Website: home-depot
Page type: payment
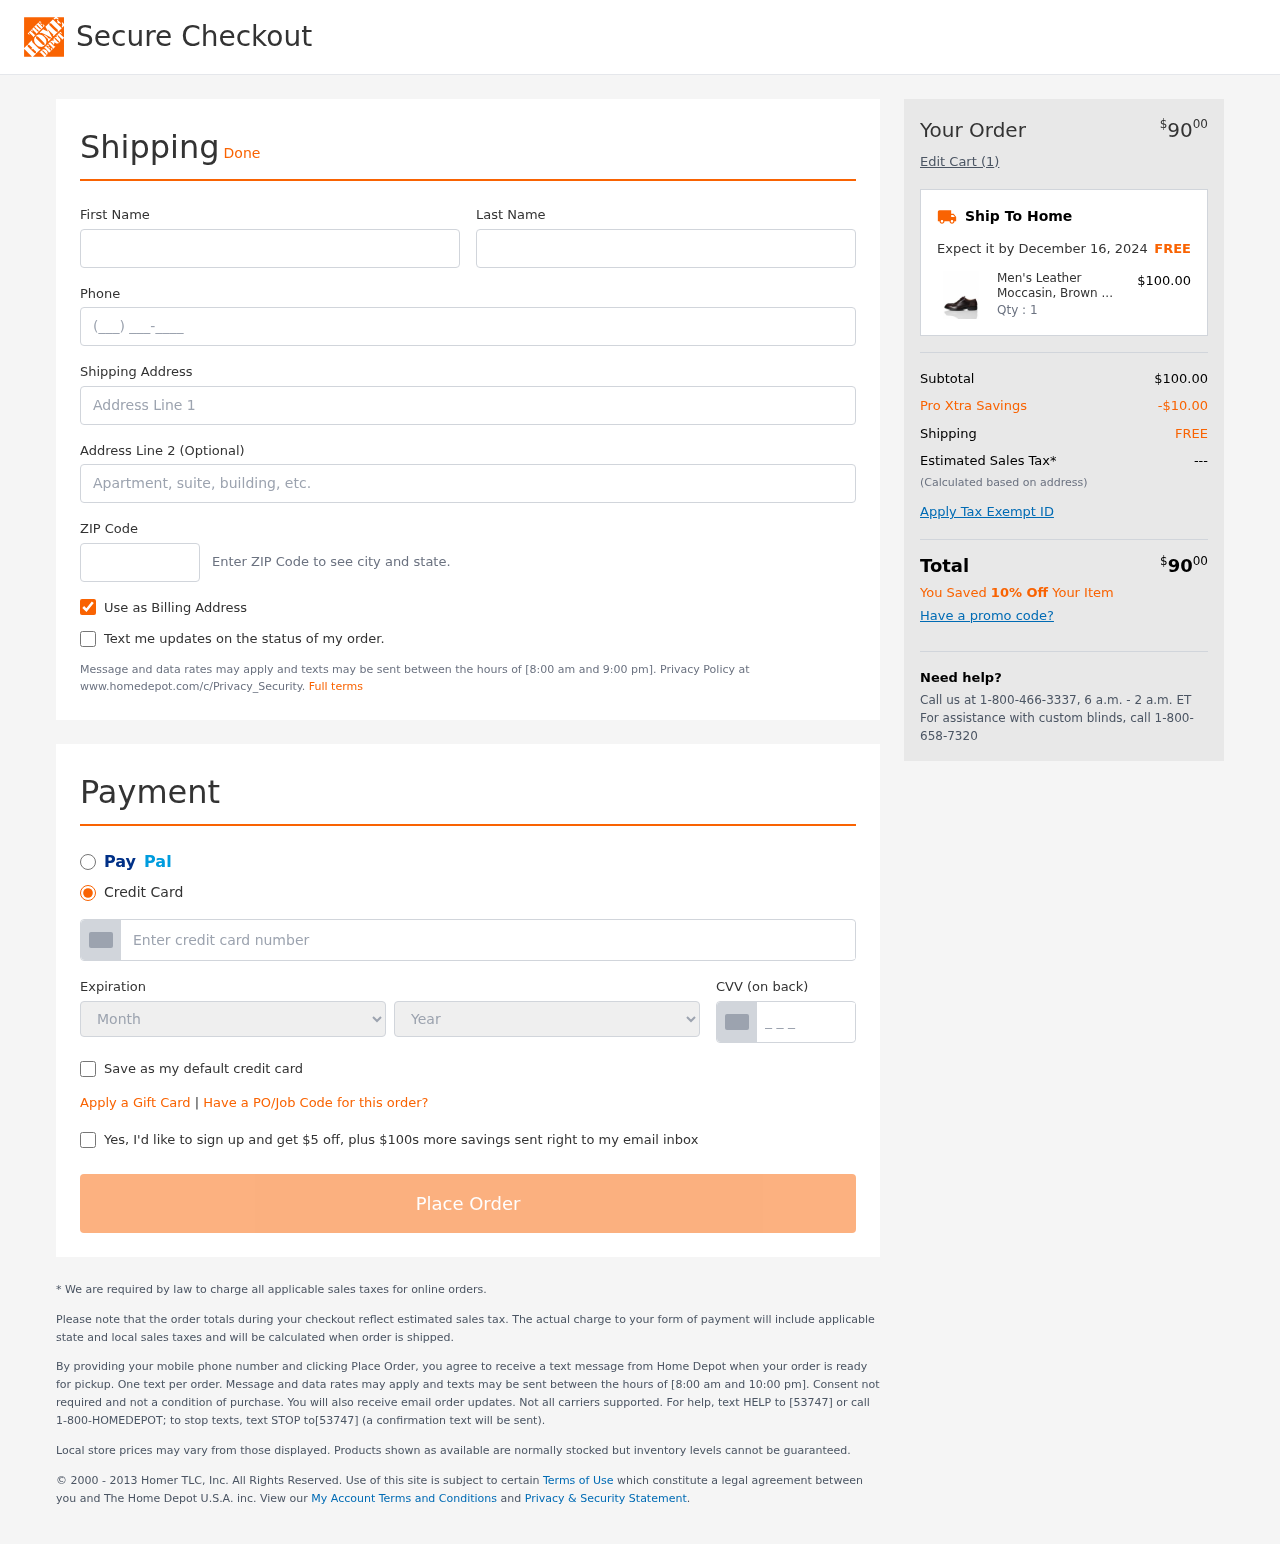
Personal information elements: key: PII_CARD_CVV
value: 317
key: PII_CARD_EXPIRY_MONTH
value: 06
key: PII_CARD_EXPIRY_YEAR
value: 28
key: PII_CARD_NUMBER
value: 4463 2633 1057 6380
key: PII_FIRSTNAME
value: Rebecca
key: PII_LASTNAME
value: Scott
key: PII_PHONE
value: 5472169904
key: PII_POSTCODE
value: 21723
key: PII_STREET
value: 750 Mcfarland Landing
Product elements: key: PRODUCT1_NAME
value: Men's Leather Moccasin, Brown Burgundy, womens 12
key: PRODUCT1_PRICE
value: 100
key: PRODUCT1_QUANTITY
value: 1
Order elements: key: ORDER_TOTAL
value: $9000
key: ORDER_NUM_ITEMS
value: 1
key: ORDER_DELIVERY_DATE
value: December 16, 2024
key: ORDER_SUBTOTAL
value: $100.00
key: ORDER_DISCOUNT
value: -$10.00
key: ORDER_SHIPPING_COST
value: FREE